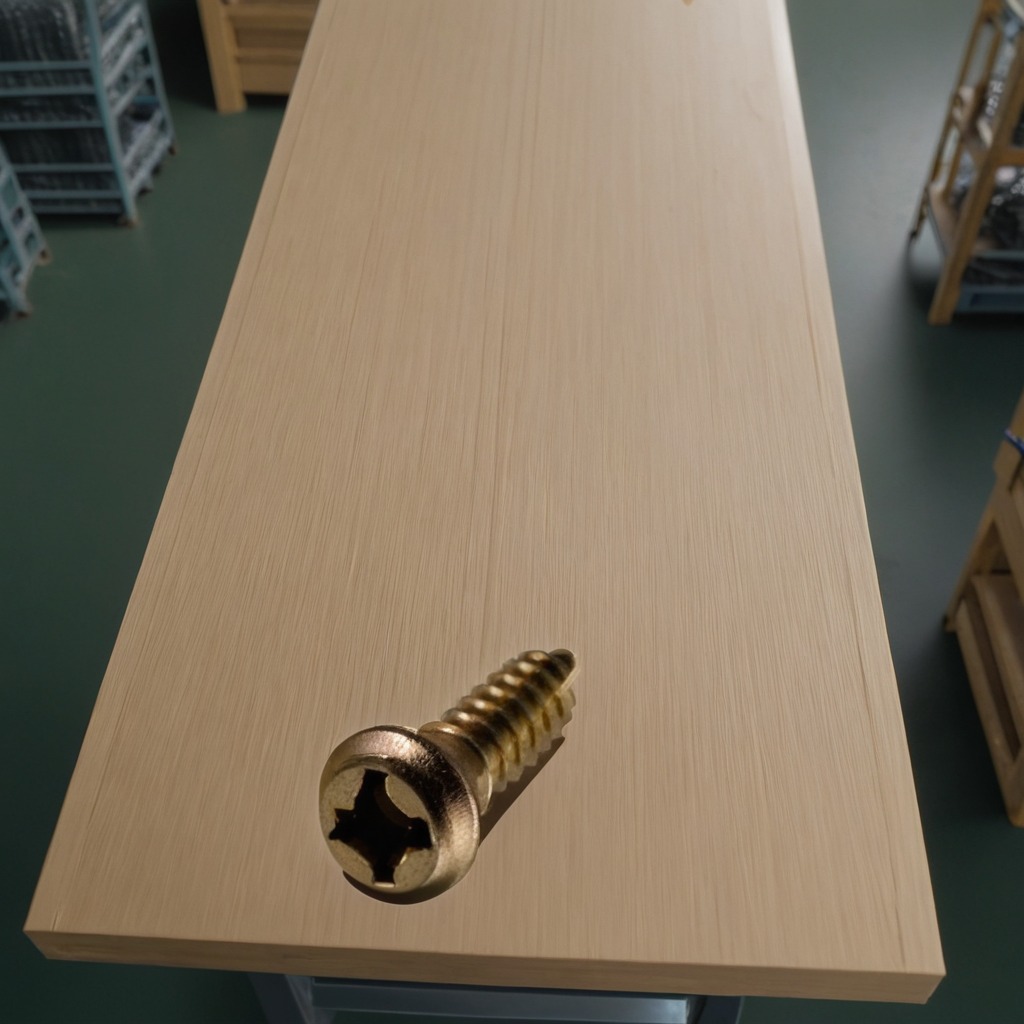
A metal screw is lying on the workbench.